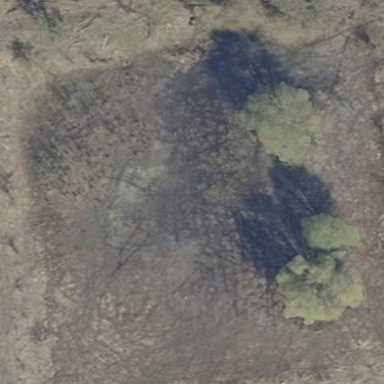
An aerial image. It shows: Wetland area.